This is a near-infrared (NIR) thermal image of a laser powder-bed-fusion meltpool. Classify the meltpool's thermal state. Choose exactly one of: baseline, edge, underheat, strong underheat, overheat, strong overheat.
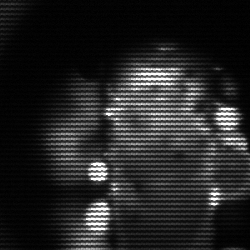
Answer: strong underheat